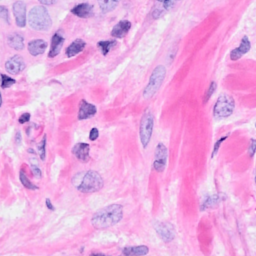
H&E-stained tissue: Breast